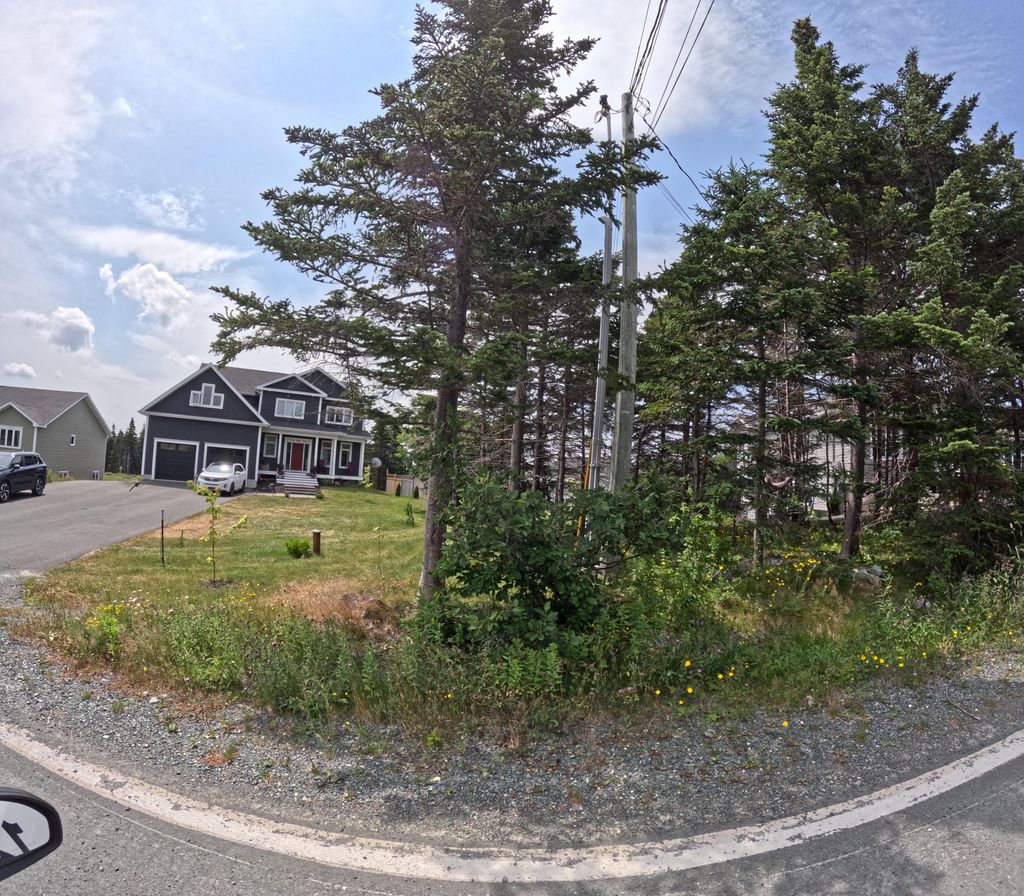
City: st_johns